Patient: sex M, age 30
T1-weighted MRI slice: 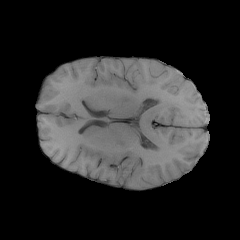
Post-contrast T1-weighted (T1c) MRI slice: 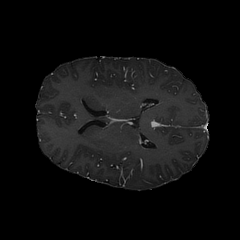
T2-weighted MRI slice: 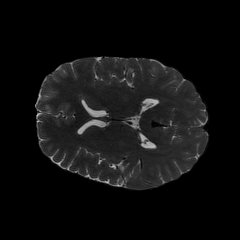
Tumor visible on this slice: no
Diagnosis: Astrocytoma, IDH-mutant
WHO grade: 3